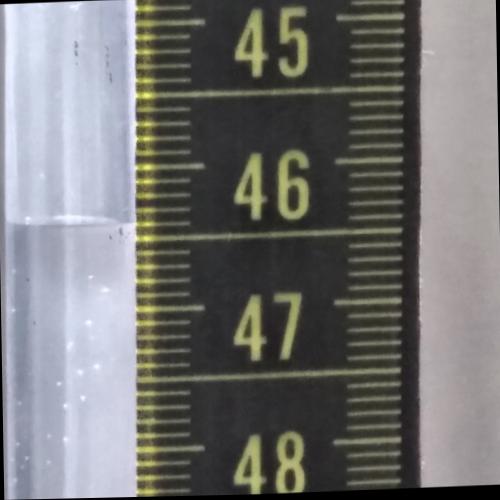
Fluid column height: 46.4 cm